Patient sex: M
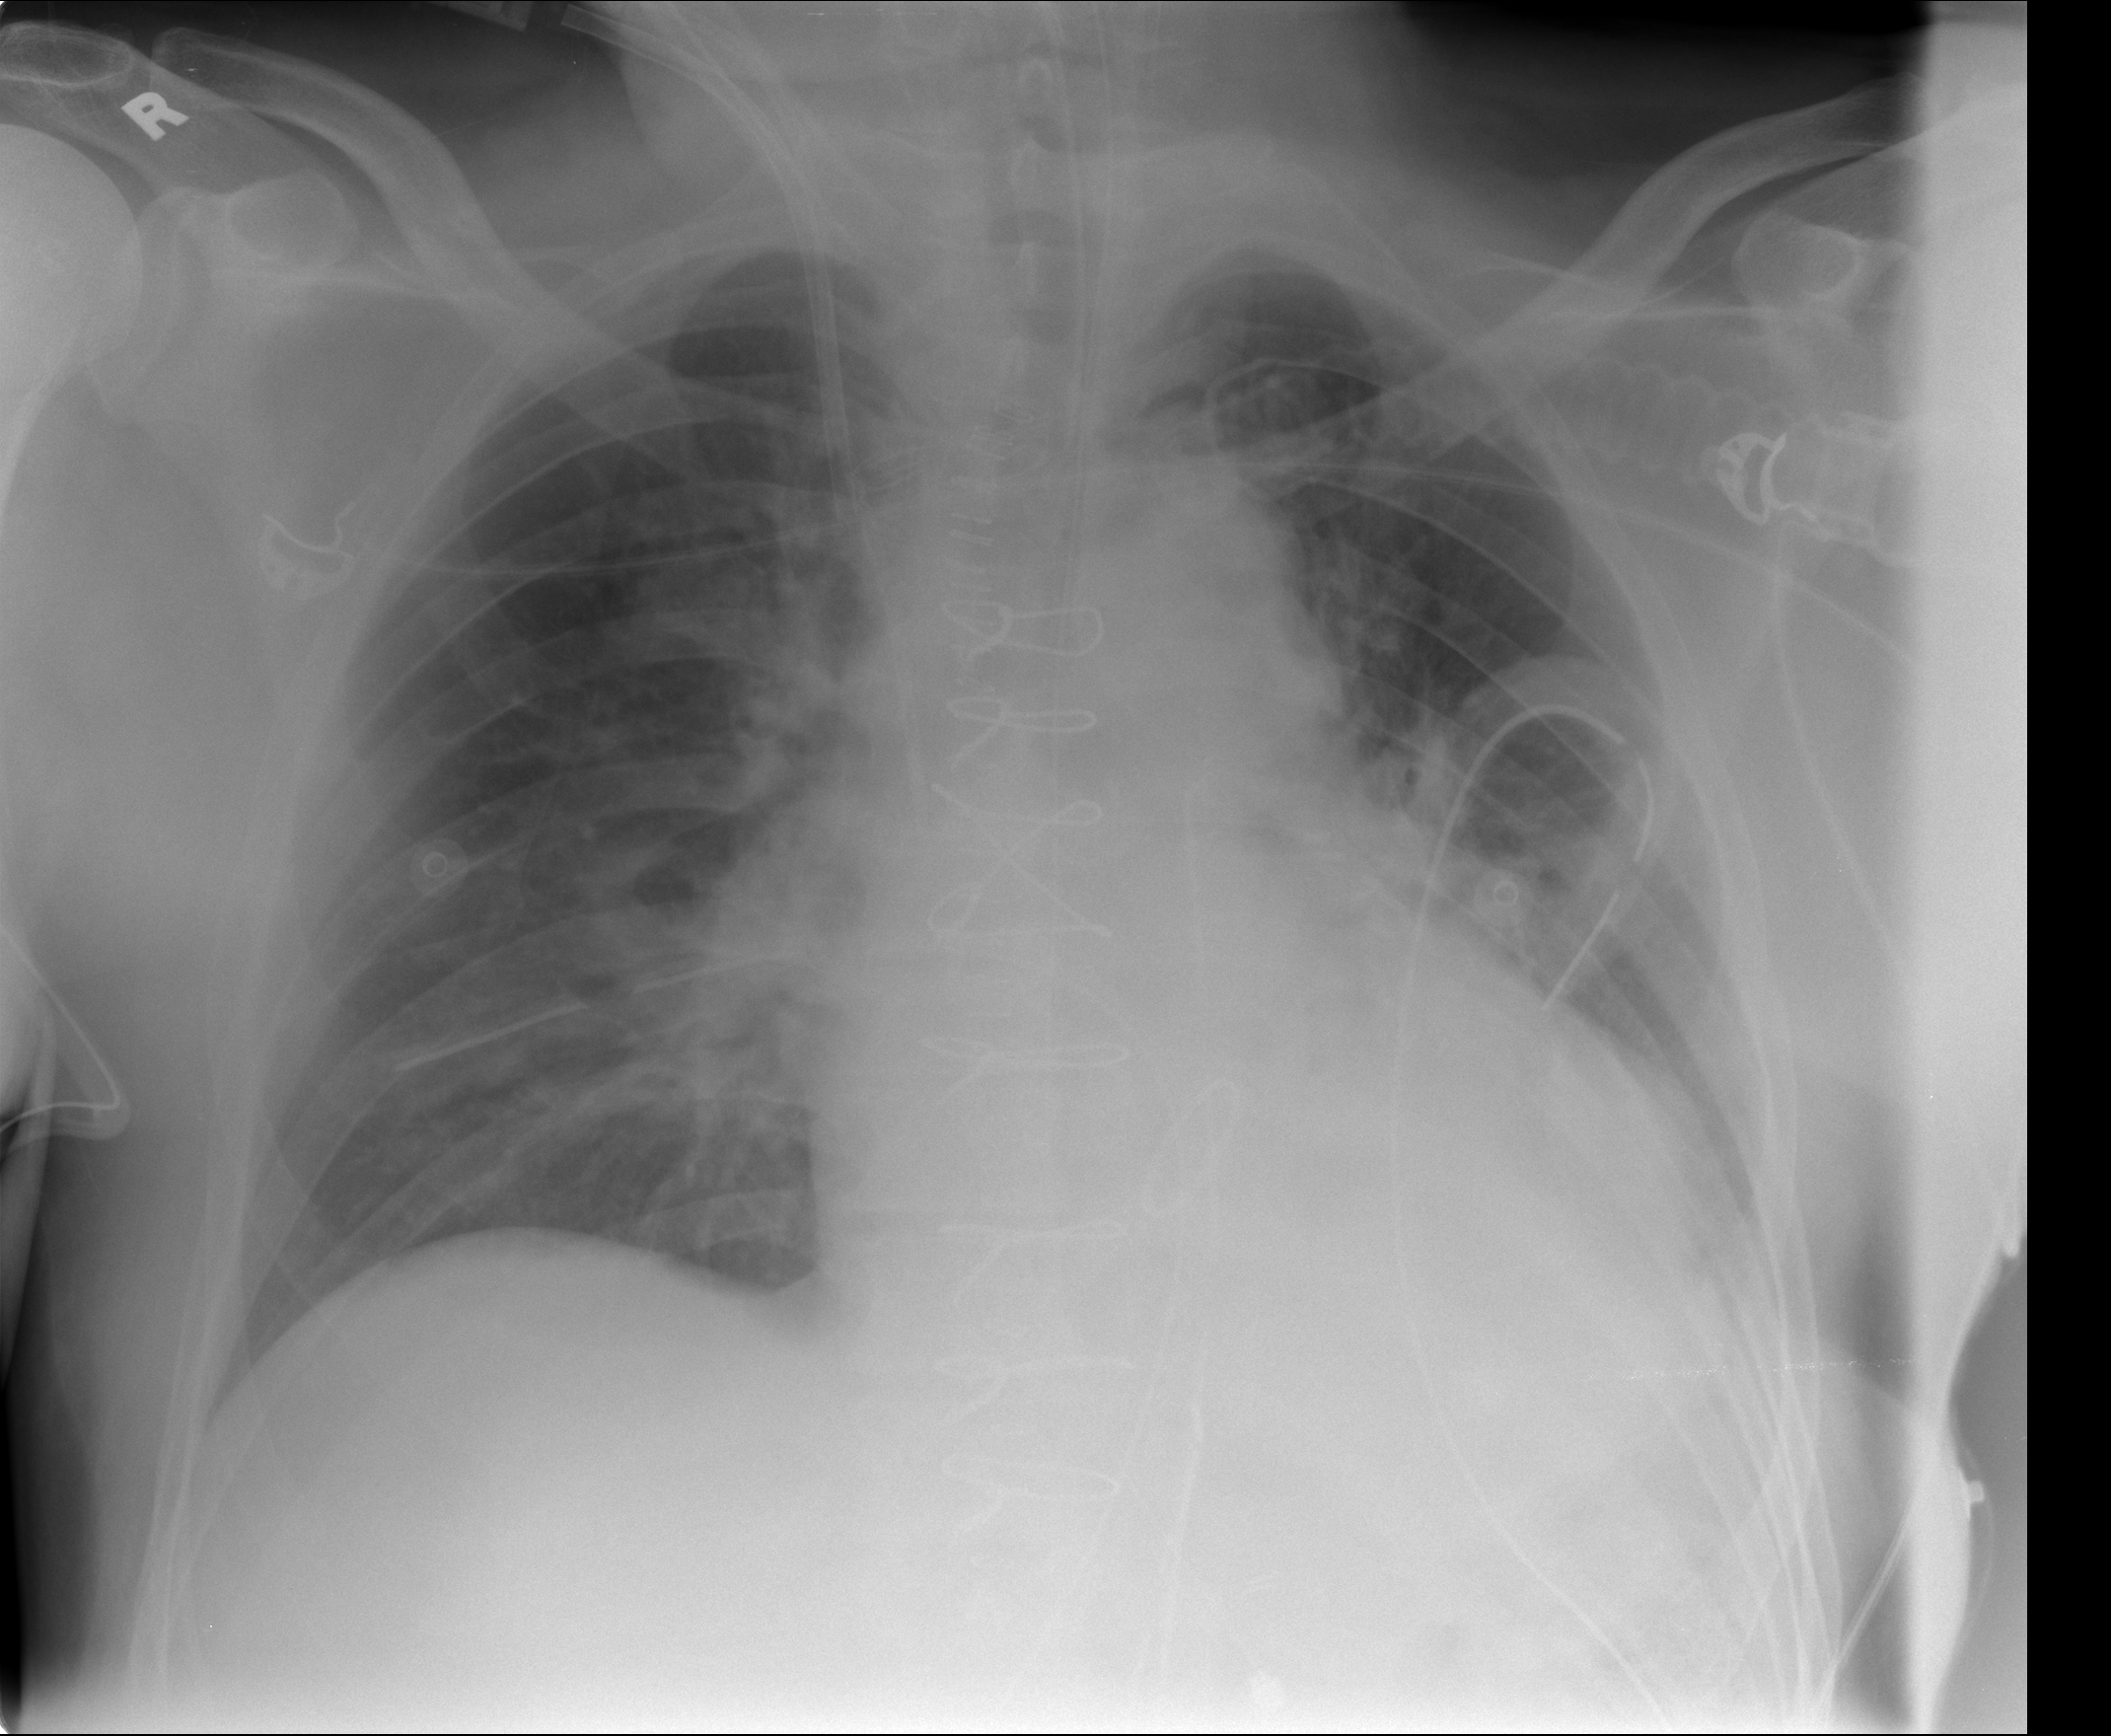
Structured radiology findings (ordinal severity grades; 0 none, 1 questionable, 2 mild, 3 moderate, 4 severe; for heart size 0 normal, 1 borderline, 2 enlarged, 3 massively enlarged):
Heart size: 2
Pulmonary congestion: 2
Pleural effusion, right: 0
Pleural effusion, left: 2
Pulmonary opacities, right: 2
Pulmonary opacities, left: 2
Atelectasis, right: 2
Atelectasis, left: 2